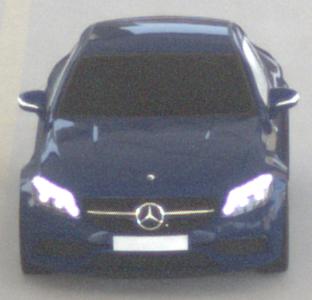
Make: Mercedes-Benz
Model: C 43 AMG
Detailed model: C-Class (205) AMG Limousine
Model produced from: 2016/10
Model produced until: 2018/04
Doors: 4
Color: blue
Road condition: dry road
Daytime: morning or afternoon
Contrast: low contrast